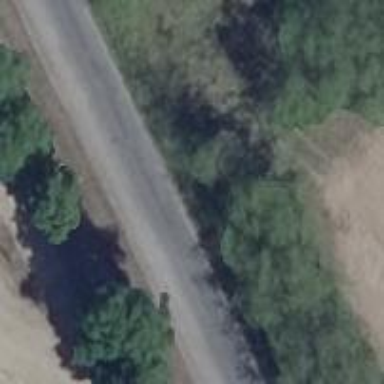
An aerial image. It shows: Secondary road with asphalt surface.